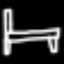
Label: bed